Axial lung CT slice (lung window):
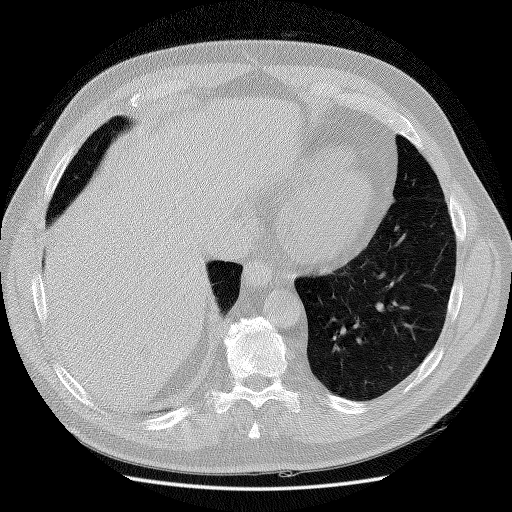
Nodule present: no